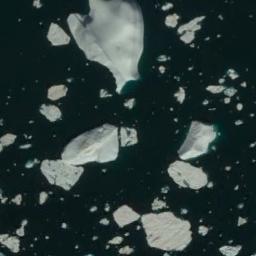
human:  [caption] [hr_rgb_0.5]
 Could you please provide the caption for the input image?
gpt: Some ice hummocks and some small pieces of ice sea float in the deep blue sea .

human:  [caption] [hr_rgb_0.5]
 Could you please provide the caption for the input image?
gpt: Sea ice is surrounded by water .

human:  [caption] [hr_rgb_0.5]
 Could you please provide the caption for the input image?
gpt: There are many ice on the deep green sea .

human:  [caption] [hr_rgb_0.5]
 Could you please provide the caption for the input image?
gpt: A group of sparse ice cubes floating on the blue sea .

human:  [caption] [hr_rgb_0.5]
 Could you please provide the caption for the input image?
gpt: There are some pieces of sea ice .